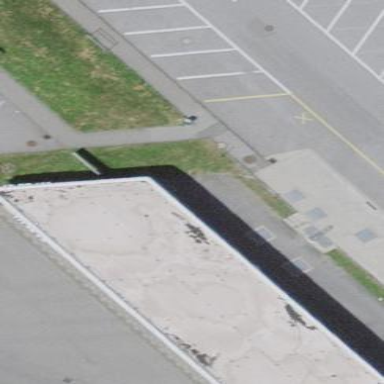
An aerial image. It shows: View of roof of building.